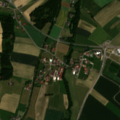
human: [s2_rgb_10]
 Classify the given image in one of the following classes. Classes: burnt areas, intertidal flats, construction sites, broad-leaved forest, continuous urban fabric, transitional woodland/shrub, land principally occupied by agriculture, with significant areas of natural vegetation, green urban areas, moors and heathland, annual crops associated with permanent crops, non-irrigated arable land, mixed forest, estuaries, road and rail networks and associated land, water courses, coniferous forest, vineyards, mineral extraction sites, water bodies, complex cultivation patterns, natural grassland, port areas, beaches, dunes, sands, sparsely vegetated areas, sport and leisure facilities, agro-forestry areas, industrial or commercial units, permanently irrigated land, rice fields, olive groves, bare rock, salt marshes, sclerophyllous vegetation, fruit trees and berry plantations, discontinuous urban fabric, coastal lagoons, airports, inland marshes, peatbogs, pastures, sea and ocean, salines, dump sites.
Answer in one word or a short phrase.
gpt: discontinuous urban fabric, non-irrigated arable land, complex cultivation patterns, land principally occupied by agriculture, with significant areas of natural vegetation